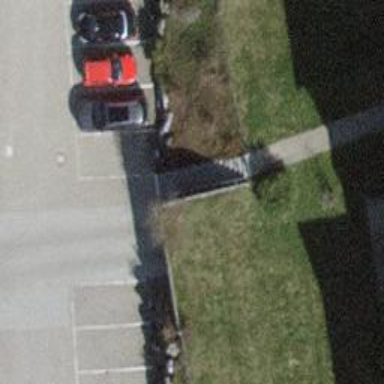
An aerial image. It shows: Parking entrance.